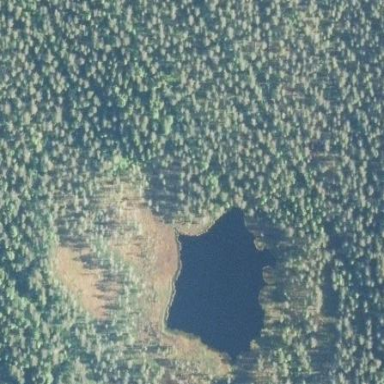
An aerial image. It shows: Serene lake.